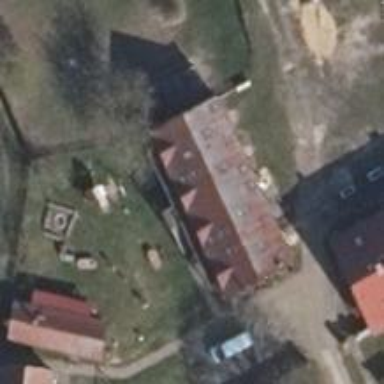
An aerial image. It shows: Gabled roof farm building.